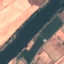
Land use / land cover: River